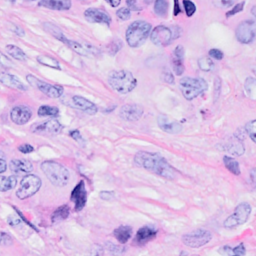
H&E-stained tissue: Breast